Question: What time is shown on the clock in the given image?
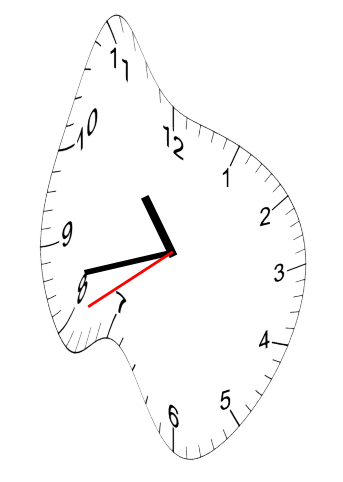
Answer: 10:42:40